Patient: sex F, age 82
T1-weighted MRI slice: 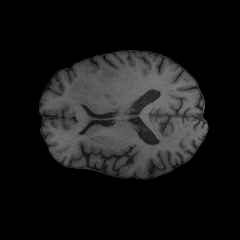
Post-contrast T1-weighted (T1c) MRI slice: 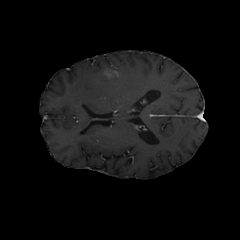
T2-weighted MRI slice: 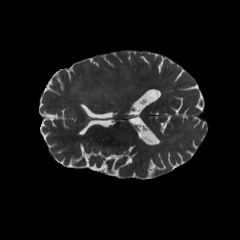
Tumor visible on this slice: yes
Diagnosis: Glioblastoma, IDH-wildtype
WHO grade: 4